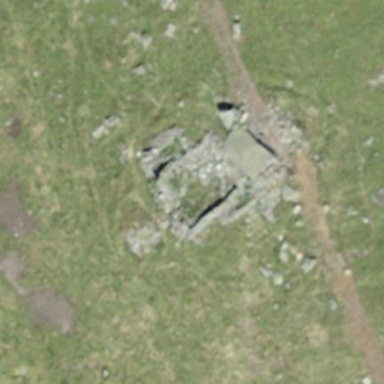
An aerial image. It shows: Historic building now in ruins.